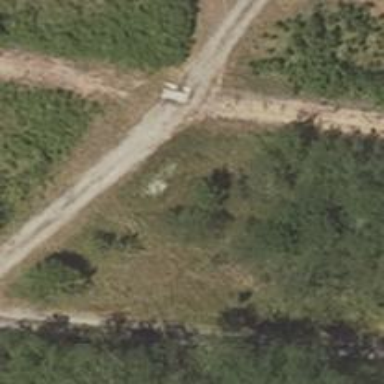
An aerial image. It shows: Paved track with grade2 tracktype.